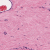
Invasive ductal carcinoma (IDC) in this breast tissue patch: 0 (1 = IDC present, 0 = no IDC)